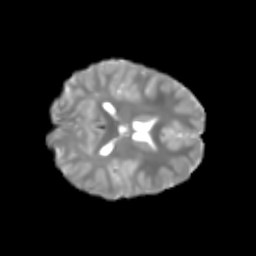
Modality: T2w
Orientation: axial
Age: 6
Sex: male
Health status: healthy